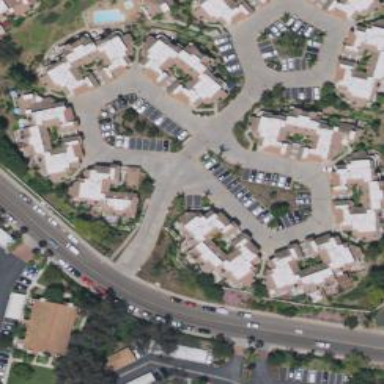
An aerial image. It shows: Living street.